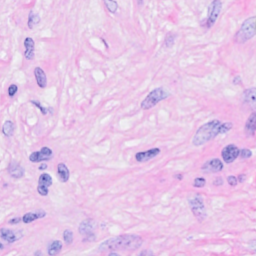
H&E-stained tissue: Breast